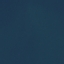
Label: SeaLake